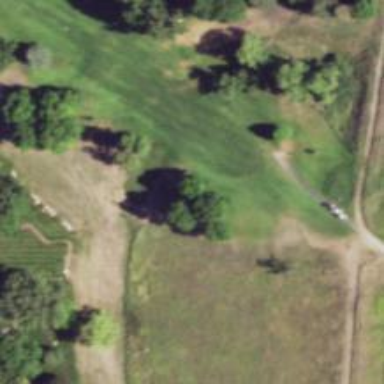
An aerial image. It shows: View of golf hole.